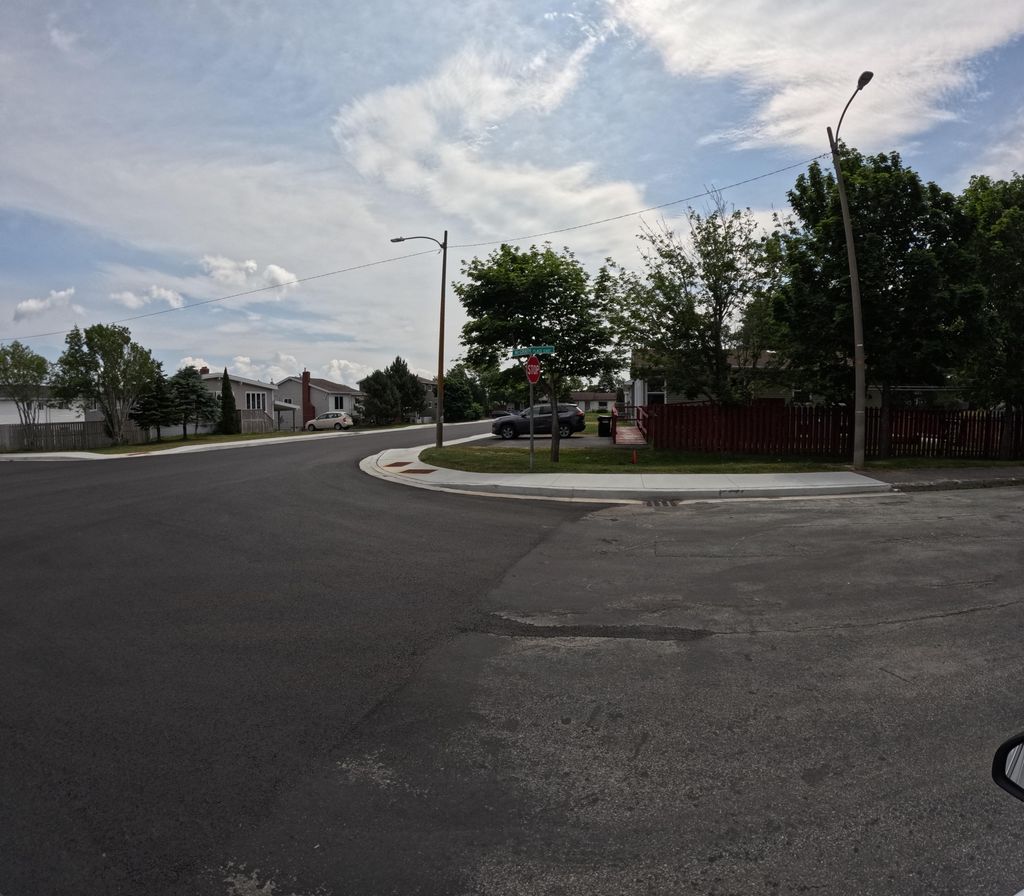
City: st_johns